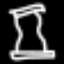
Label: hourglass